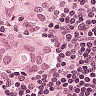
Metastatic tissue present: yes